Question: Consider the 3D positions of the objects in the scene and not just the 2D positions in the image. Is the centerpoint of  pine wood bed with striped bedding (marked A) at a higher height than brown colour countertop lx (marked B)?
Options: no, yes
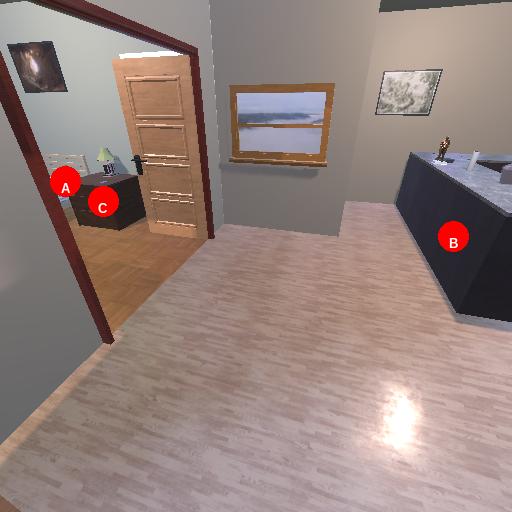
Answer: no